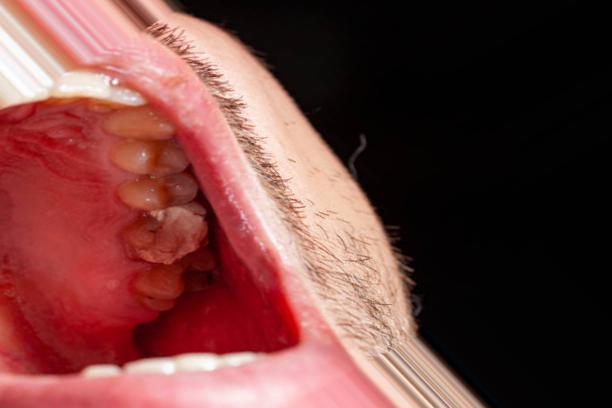
Condition: Caries